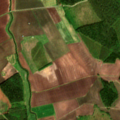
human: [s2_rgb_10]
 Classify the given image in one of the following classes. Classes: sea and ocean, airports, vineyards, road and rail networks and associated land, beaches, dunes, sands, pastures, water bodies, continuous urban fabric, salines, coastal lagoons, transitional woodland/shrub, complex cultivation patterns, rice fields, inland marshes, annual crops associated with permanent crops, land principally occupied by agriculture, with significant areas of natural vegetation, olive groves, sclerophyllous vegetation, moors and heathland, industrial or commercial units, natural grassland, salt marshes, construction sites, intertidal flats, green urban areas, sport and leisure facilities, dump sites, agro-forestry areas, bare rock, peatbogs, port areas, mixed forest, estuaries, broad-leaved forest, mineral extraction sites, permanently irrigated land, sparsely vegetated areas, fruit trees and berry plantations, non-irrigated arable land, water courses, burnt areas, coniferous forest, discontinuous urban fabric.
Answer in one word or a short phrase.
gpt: non-irrigated arable land, land principally occupied by agriculture, with significant areas of natural vegetation, coniferous forest, mixed forest, transitional woodland/shrub